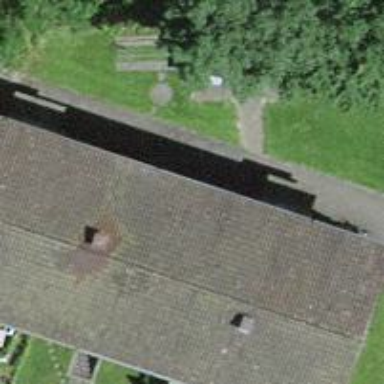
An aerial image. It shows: Residential building with gabled roof.